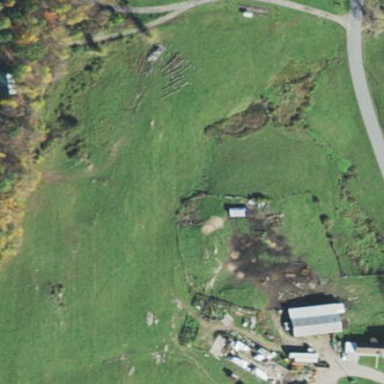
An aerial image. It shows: Farmyard with agricultural activities.